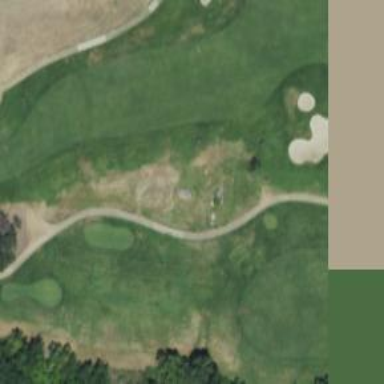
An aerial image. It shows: Path for both roads and golfers.